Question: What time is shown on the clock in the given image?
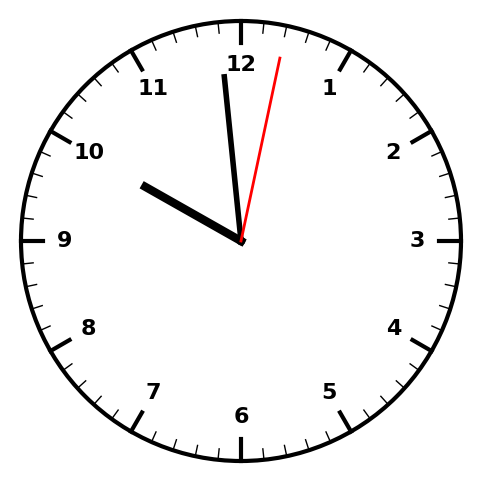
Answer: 09:59:02